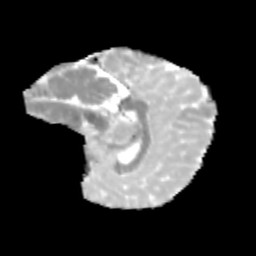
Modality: MD
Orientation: sagittal
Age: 11
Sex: female
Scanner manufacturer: siemens
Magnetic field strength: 3 T
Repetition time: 3.8 s
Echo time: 0.07 s